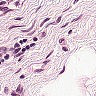
Metastatic tissue present: no